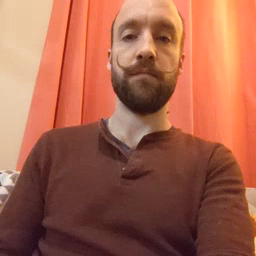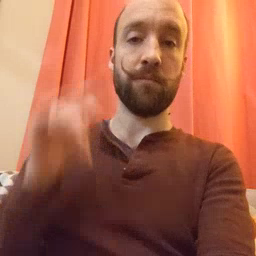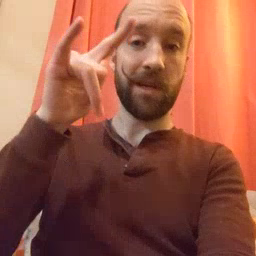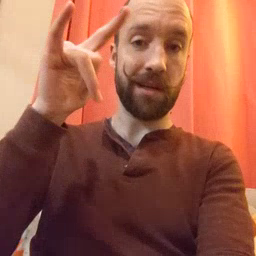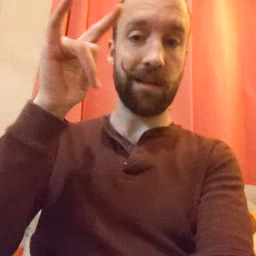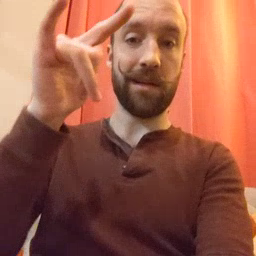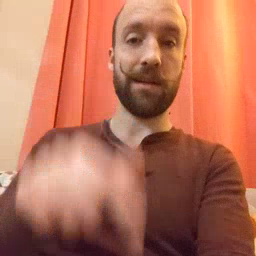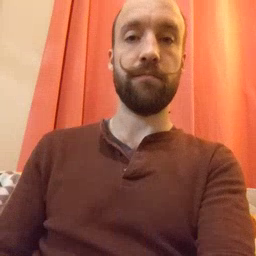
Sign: airplane